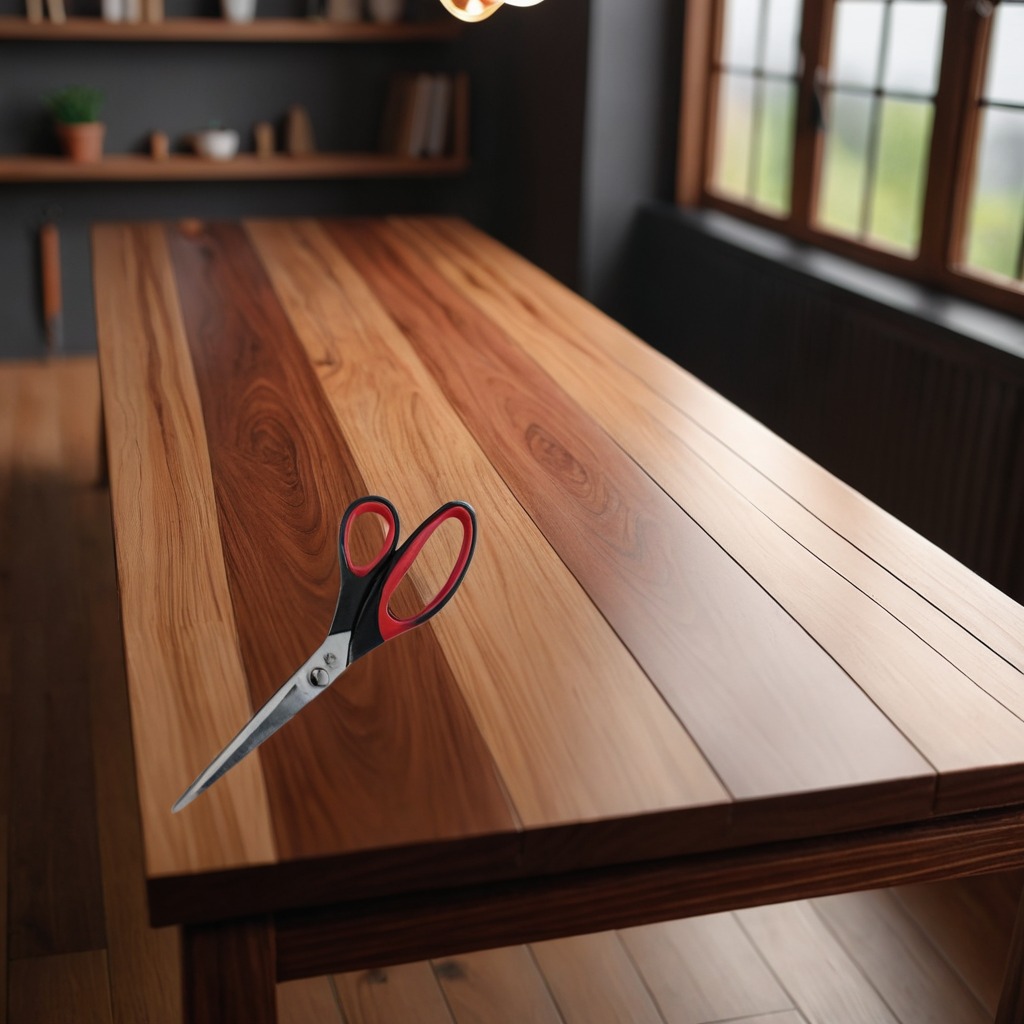
A scissor is lying on the wooden table.